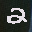
Label: 2